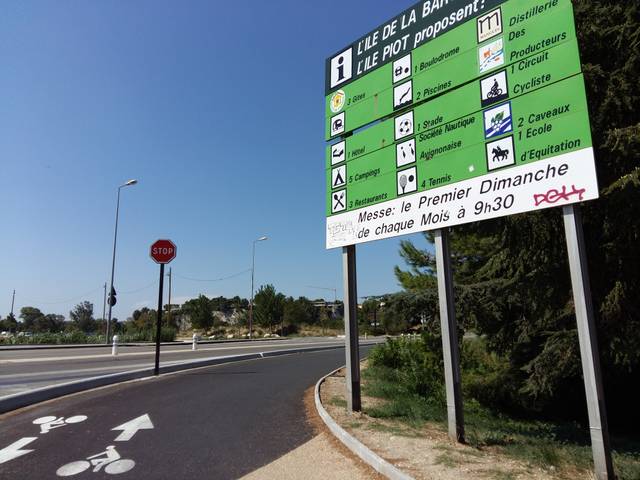
Region: France
Coordinates: 43.953, 4.796